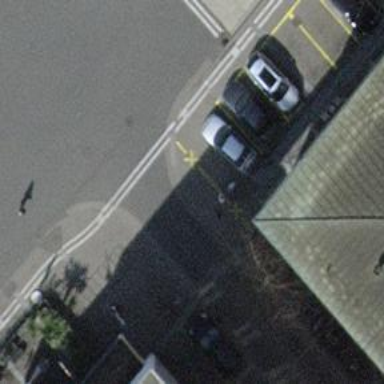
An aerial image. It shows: Unmarked crossing on the road.